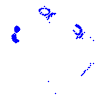
Particle: proton